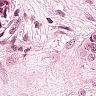
Metastatic tissue present: yes